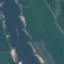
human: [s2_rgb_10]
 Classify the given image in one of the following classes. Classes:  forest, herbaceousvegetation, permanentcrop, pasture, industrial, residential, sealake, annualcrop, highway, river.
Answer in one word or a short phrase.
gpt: River